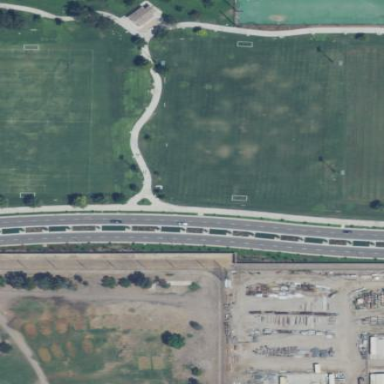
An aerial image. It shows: Soccer pitch with grass surface for leisure and sports.